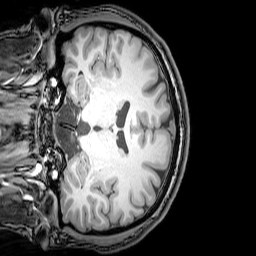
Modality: T1w
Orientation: coronal
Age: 23
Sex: male
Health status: healthy
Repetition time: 0.081 s
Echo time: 0.037 s